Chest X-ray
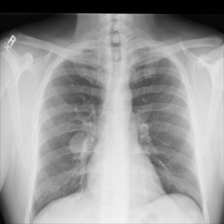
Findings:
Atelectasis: negative
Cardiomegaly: negative
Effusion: negative
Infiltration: negative
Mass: positive
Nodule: negative
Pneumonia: negative
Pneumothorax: negative
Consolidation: negative
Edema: negative
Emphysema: negative
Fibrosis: negative
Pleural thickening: negative
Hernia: negative